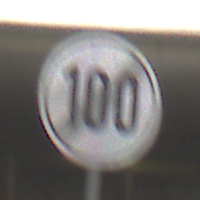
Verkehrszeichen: EndeGeschwindigkeit100
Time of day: Midday
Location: Roofed (Urban)
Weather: Overcast
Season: NotSpecified
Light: Artificial